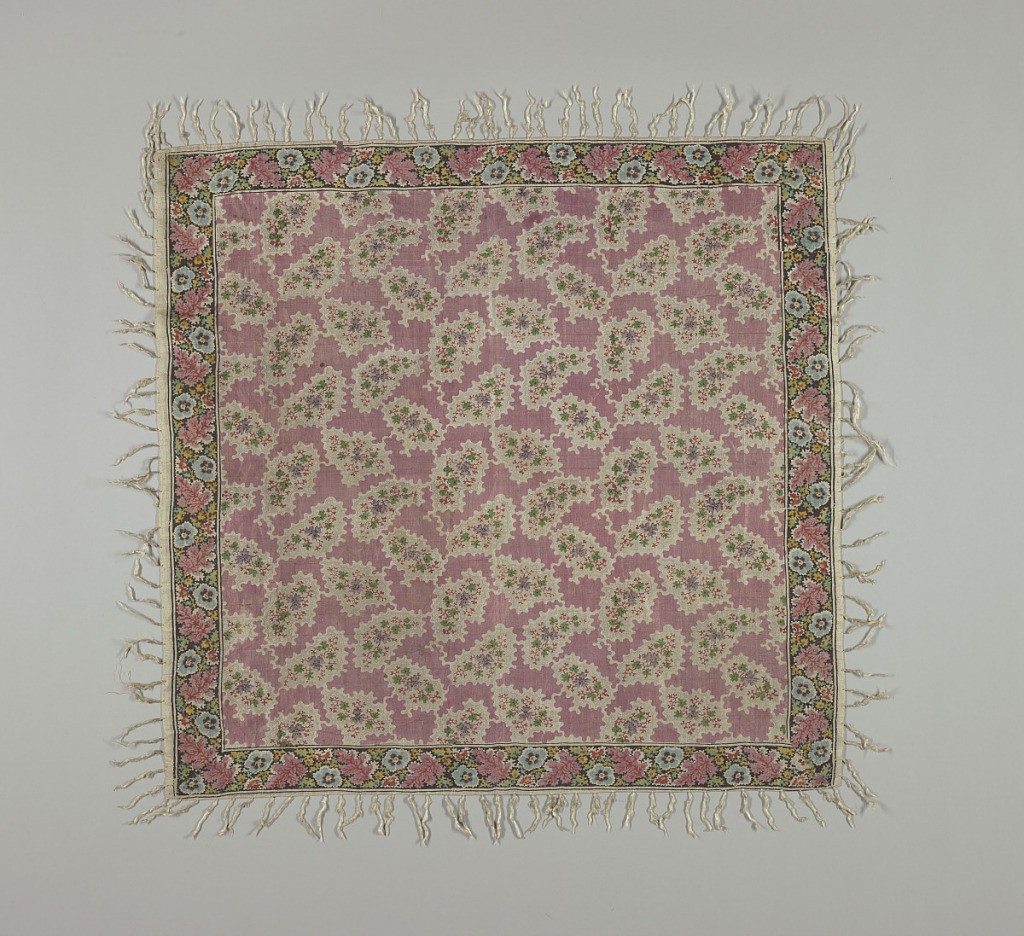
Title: Square
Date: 19th century
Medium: silk Technique: printed on plain weave
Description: Kerchief or square with a pink ground containing scalloped forms, each containing stylized multicolored floral spray on a dotted ground. Narrow floral border on four sides. Silk fringe knotted at one inch intervals.